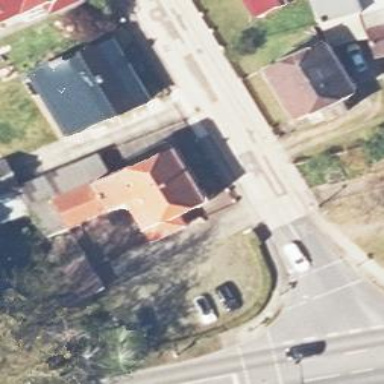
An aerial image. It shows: Residential road with concrete plates surface.